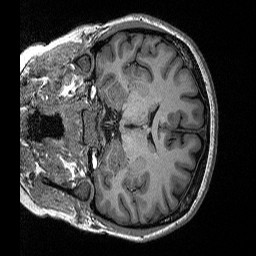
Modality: T1w
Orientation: coronal
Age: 39
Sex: female
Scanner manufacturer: siemens
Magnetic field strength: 3 T
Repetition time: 2.3 s
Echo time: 0.00298 s